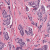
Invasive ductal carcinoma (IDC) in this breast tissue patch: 1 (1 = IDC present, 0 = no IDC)